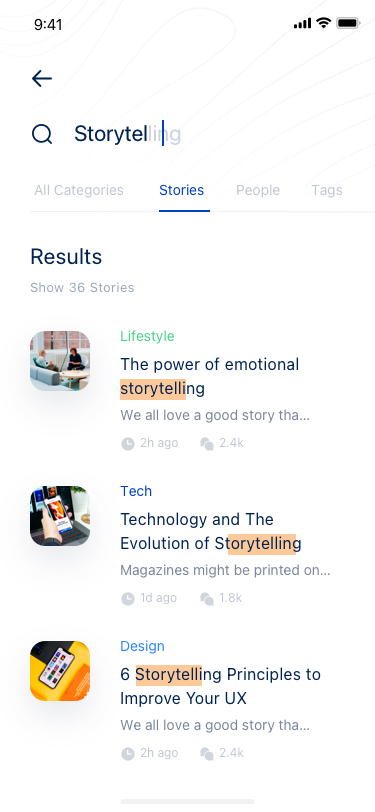
Text in this UI design:
Storytelling
Storytel
All Categories
Stories
People
Tags
Results
Show 36 Stories
👏
The power of emotional storytelling
We all love a good story tha…
2h ago
2.4k
Lifestyle
👏
Technology and The Evolution of Storytelling
Magazines might be printed on…
1d ago
1.8k
Tech
👏
6 Storytelling Principles to Improve Your UX
We all love a good story tha…
2h ago
2.4k
Design